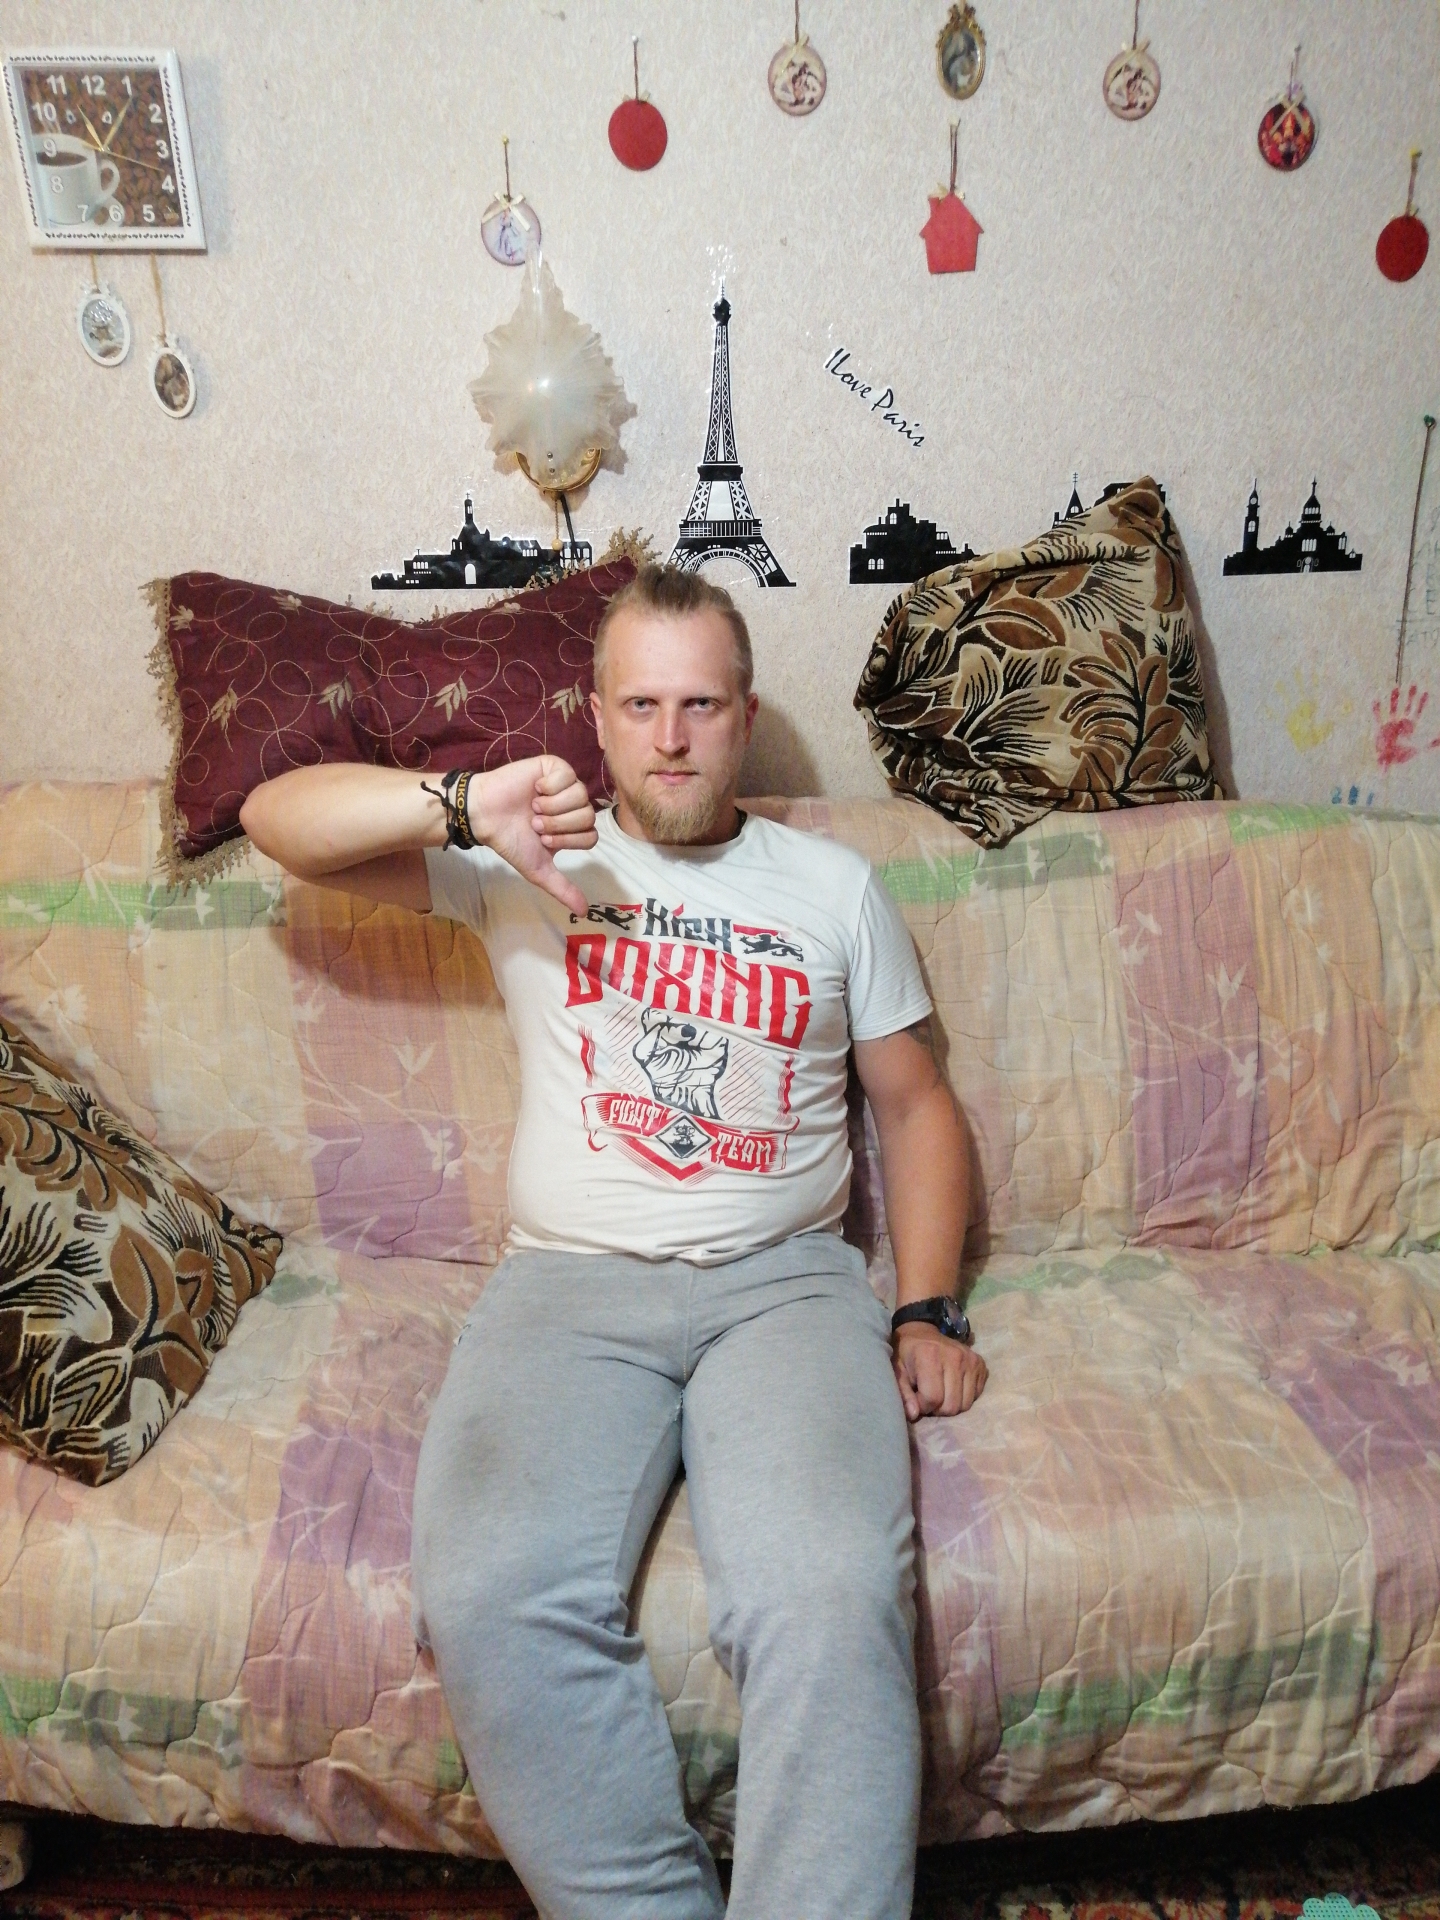
Label: clear